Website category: auto
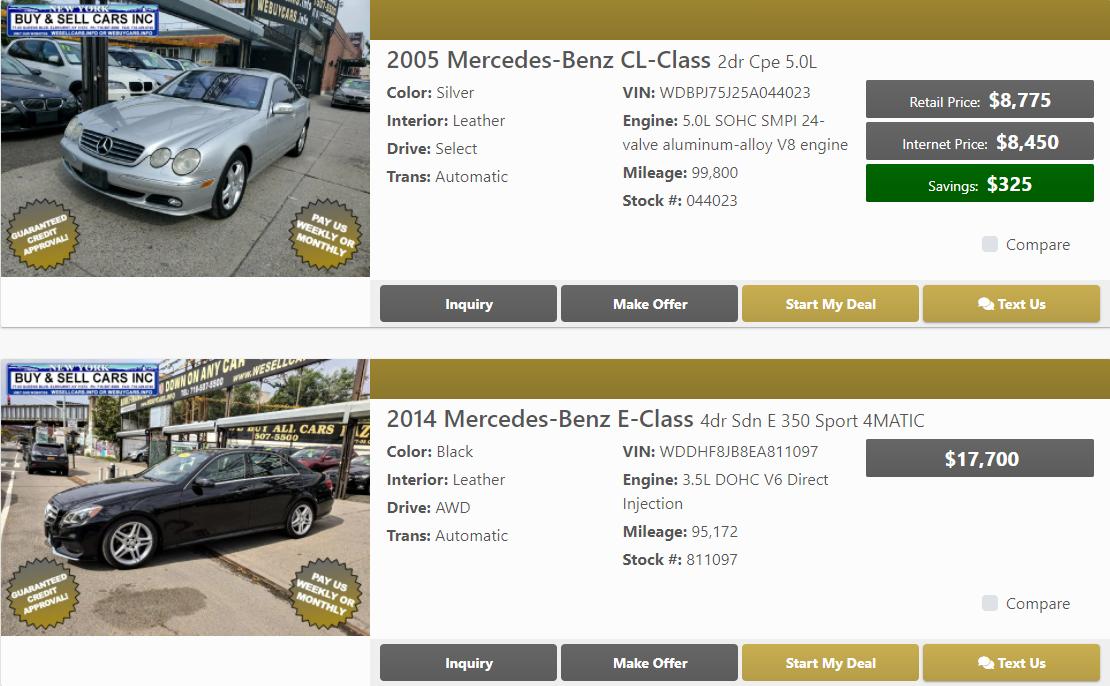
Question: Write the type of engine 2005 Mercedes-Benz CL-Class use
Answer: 5.0L SOHC SMPI 24-valve aluminum-alloy V8 engine

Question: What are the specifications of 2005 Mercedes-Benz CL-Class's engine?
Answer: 5.0L SOHC SMPI 24-valve aluminum-alloy V8 engine

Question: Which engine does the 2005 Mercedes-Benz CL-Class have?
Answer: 5.0L SOHC SMPI 24-valve aluminum-alloy V8 engine

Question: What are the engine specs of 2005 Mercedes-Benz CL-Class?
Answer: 5.0L SOHC SMPI 24-valve aluminum-alloy V8 engine

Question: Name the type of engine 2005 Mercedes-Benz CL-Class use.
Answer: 5.0L SOHC SMPI 24-valve aluminum-alloy V8 engine

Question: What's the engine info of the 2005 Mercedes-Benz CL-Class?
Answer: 5.0L SOHC SMPI 24-valve aluminum-alloy V8 engine

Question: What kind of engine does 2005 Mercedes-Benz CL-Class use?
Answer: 5.0L SOHC SMPI 24-valve aluminum-alloy V8 engine

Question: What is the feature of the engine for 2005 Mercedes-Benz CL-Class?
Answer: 5.0L SOHC SMPI 24-valve aluminum-alloy V8 engine

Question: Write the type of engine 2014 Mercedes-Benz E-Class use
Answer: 3.5L DOHC V6 Direct Injection

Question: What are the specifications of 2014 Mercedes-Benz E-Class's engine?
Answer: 3.5L DOHC V6 Direct Injection

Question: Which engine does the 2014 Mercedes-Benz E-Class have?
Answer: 3.5L DOHC V6 Direct Injection

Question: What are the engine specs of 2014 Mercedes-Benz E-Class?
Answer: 3.5L DOHC V6 Direct Injection

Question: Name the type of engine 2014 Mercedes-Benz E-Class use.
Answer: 3.5L DOHC V6 Direct Injection

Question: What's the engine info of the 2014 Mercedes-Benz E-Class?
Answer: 3.5L DOHC V6 Direct Injection

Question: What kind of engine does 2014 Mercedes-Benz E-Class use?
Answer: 3.5L DOHC V6 Direct Injection

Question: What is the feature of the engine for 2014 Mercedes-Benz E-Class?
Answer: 3.5L DOHC V6 Direct Injection

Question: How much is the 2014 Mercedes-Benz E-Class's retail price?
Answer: $17,700

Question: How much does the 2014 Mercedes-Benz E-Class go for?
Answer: $17,700

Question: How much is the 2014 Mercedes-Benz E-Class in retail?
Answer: $17,700

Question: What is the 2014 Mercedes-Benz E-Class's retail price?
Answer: $17,700

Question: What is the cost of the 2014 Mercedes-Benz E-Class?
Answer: $17,700

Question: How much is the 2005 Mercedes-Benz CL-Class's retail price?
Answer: $8,775

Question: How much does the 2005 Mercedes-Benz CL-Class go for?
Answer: $8,775

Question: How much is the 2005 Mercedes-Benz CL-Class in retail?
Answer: $8,775

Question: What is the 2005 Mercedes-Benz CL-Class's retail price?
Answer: $8,775

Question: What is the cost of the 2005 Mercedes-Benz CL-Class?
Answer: $8,775

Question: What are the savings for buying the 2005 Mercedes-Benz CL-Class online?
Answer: $325

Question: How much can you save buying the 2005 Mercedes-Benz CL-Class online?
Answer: $325

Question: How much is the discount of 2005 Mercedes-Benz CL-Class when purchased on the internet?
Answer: $325

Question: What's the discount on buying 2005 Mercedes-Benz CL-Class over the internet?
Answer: $325

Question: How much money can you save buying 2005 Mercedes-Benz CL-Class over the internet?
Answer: $325

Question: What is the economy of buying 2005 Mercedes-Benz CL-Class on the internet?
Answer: $325

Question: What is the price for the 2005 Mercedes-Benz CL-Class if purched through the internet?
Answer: $8,450

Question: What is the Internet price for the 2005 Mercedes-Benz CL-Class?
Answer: $8,450

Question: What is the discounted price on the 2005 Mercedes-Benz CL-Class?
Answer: $8,450

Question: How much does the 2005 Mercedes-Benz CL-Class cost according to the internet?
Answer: $8,450

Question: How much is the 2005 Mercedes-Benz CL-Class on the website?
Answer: $8,450

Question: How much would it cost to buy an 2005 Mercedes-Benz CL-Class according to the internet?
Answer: $8,450

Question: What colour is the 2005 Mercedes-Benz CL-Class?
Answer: Silver

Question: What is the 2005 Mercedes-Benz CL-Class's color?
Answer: Silver

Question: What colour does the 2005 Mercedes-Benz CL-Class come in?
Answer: Silver

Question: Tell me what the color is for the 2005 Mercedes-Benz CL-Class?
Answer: Silver

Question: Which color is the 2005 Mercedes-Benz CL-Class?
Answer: Silver

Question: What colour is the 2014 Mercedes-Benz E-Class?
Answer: Black

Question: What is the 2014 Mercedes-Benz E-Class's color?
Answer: Black

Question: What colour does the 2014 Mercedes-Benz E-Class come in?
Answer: Black

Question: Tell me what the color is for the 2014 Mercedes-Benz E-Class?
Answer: Black

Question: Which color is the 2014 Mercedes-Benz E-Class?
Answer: Black

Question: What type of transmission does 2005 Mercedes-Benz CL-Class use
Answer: Automatic

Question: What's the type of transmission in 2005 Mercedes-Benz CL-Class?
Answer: Automatic

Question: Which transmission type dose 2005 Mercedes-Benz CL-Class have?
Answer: Automatic

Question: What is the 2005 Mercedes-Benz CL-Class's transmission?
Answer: Automatic

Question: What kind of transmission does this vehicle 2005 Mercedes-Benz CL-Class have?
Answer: Automatic

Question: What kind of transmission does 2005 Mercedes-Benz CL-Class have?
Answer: Automatic

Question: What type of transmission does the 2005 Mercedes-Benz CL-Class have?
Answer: Automatic

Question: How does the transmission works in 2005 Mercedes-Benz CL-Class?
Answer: Automatic

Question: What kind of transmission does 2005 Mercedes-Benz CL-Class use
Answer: Automatic

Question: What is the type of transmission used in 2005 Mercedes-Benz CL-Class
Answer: Automatic

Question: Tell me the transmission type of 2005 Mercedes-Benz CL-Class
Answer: Automatic

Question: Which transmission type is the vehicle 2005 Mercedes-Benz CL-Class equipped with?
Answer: Automatic

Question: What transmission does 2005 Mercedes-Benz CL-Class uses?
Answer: Automatic

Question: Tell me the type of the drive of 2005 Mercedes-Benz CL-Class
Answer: Select

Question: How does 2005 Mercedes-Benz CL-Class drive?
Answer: Select

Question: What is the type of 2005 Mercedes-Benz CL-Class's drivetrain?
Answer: Select